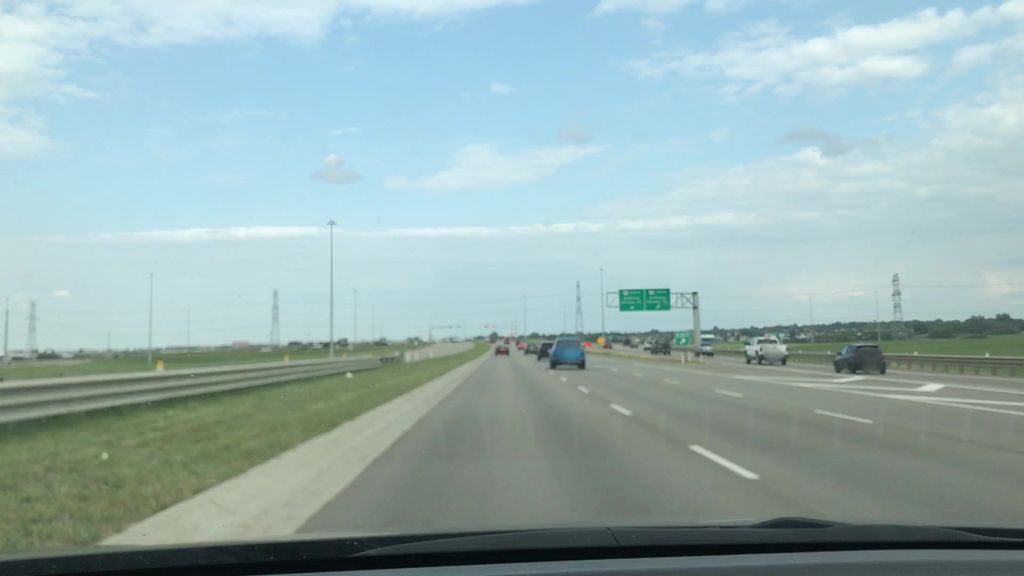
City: edmonton